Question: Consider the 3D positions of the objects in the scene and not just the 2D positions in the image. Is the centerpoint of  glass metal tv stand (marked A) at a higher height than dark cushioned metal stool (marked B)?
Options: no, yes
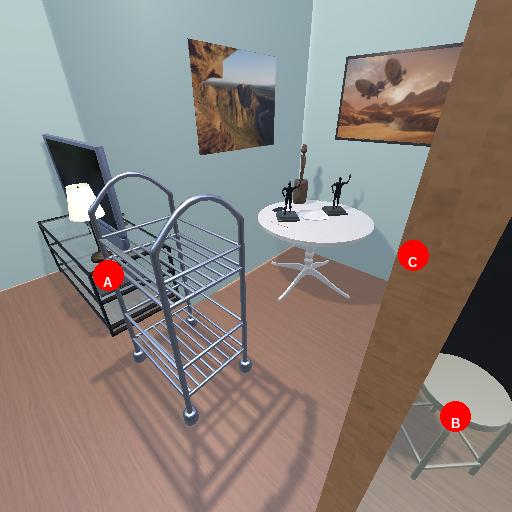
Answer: no